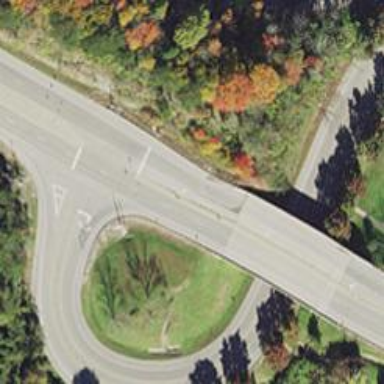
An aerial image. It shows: Trunk road bridge.